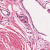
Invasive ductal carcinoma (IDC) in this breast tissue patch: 0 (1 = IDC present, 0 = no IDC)